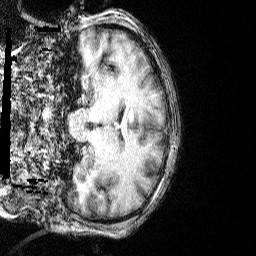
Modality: T1w
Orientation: coronal
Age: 44
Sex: female
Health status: ill
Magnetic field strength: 3 T
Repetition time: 2.53 s
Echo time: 0.00331 s